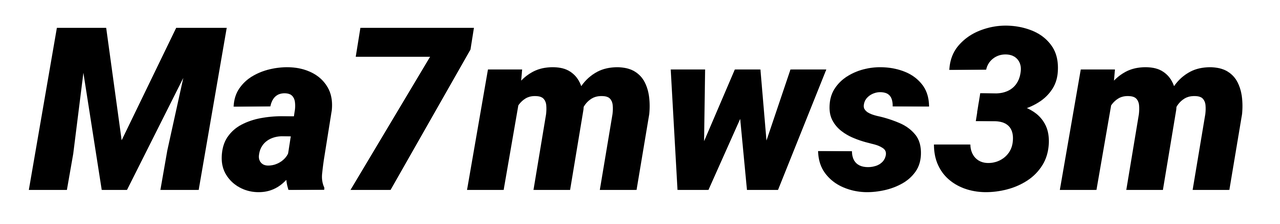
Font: Roboto-Italic_Black_Italic